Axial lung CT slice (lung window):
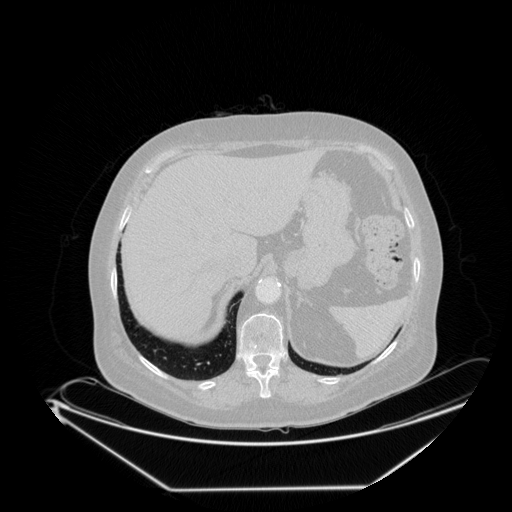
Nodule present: no